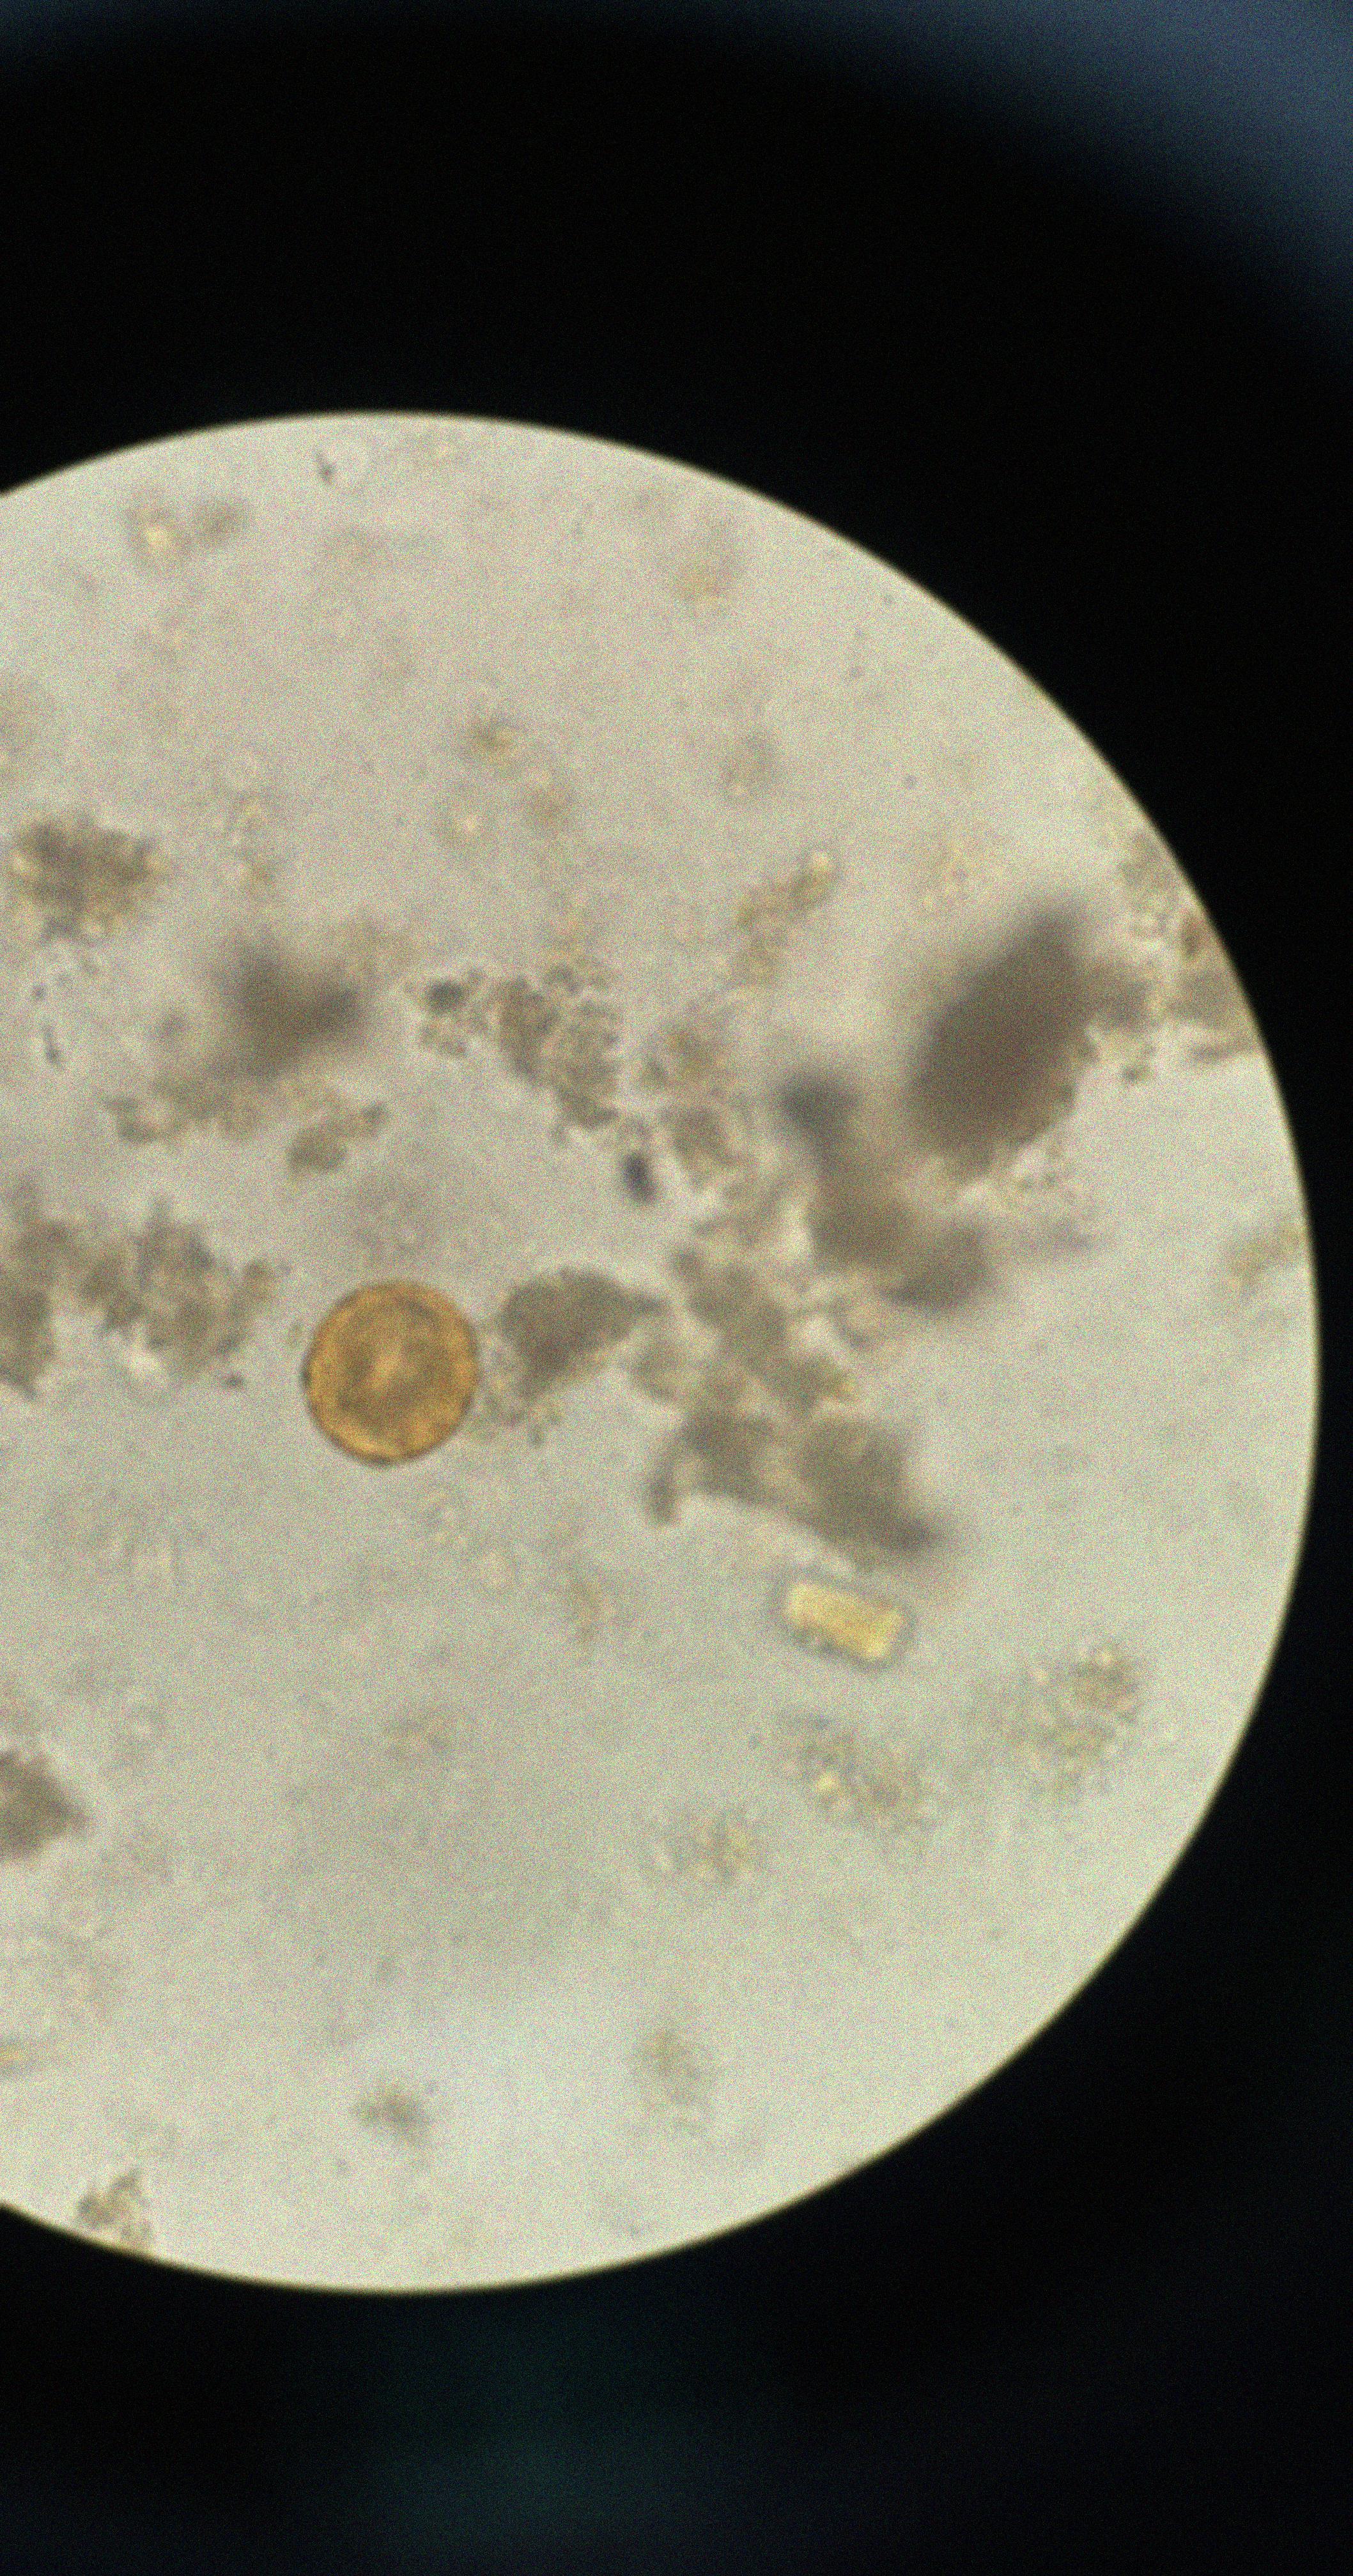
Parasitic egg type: Ascaris lumbricoides